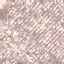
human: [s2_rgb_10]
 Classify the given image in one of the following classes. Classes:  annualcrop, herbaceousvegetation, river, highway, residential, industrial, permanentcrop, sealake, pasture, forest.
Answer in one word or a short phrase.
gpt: Residential